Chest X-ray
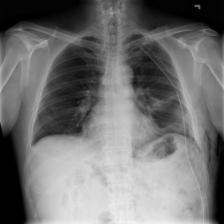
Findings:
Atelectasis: negative
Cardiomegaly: negative
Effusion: negative
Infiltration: negative
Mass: negative
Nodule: negative
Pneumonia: negative
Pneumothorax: negative
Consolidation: negative
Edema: negative
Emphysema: positive
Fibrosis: negative
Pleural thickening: negative
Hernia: negative